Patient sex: M
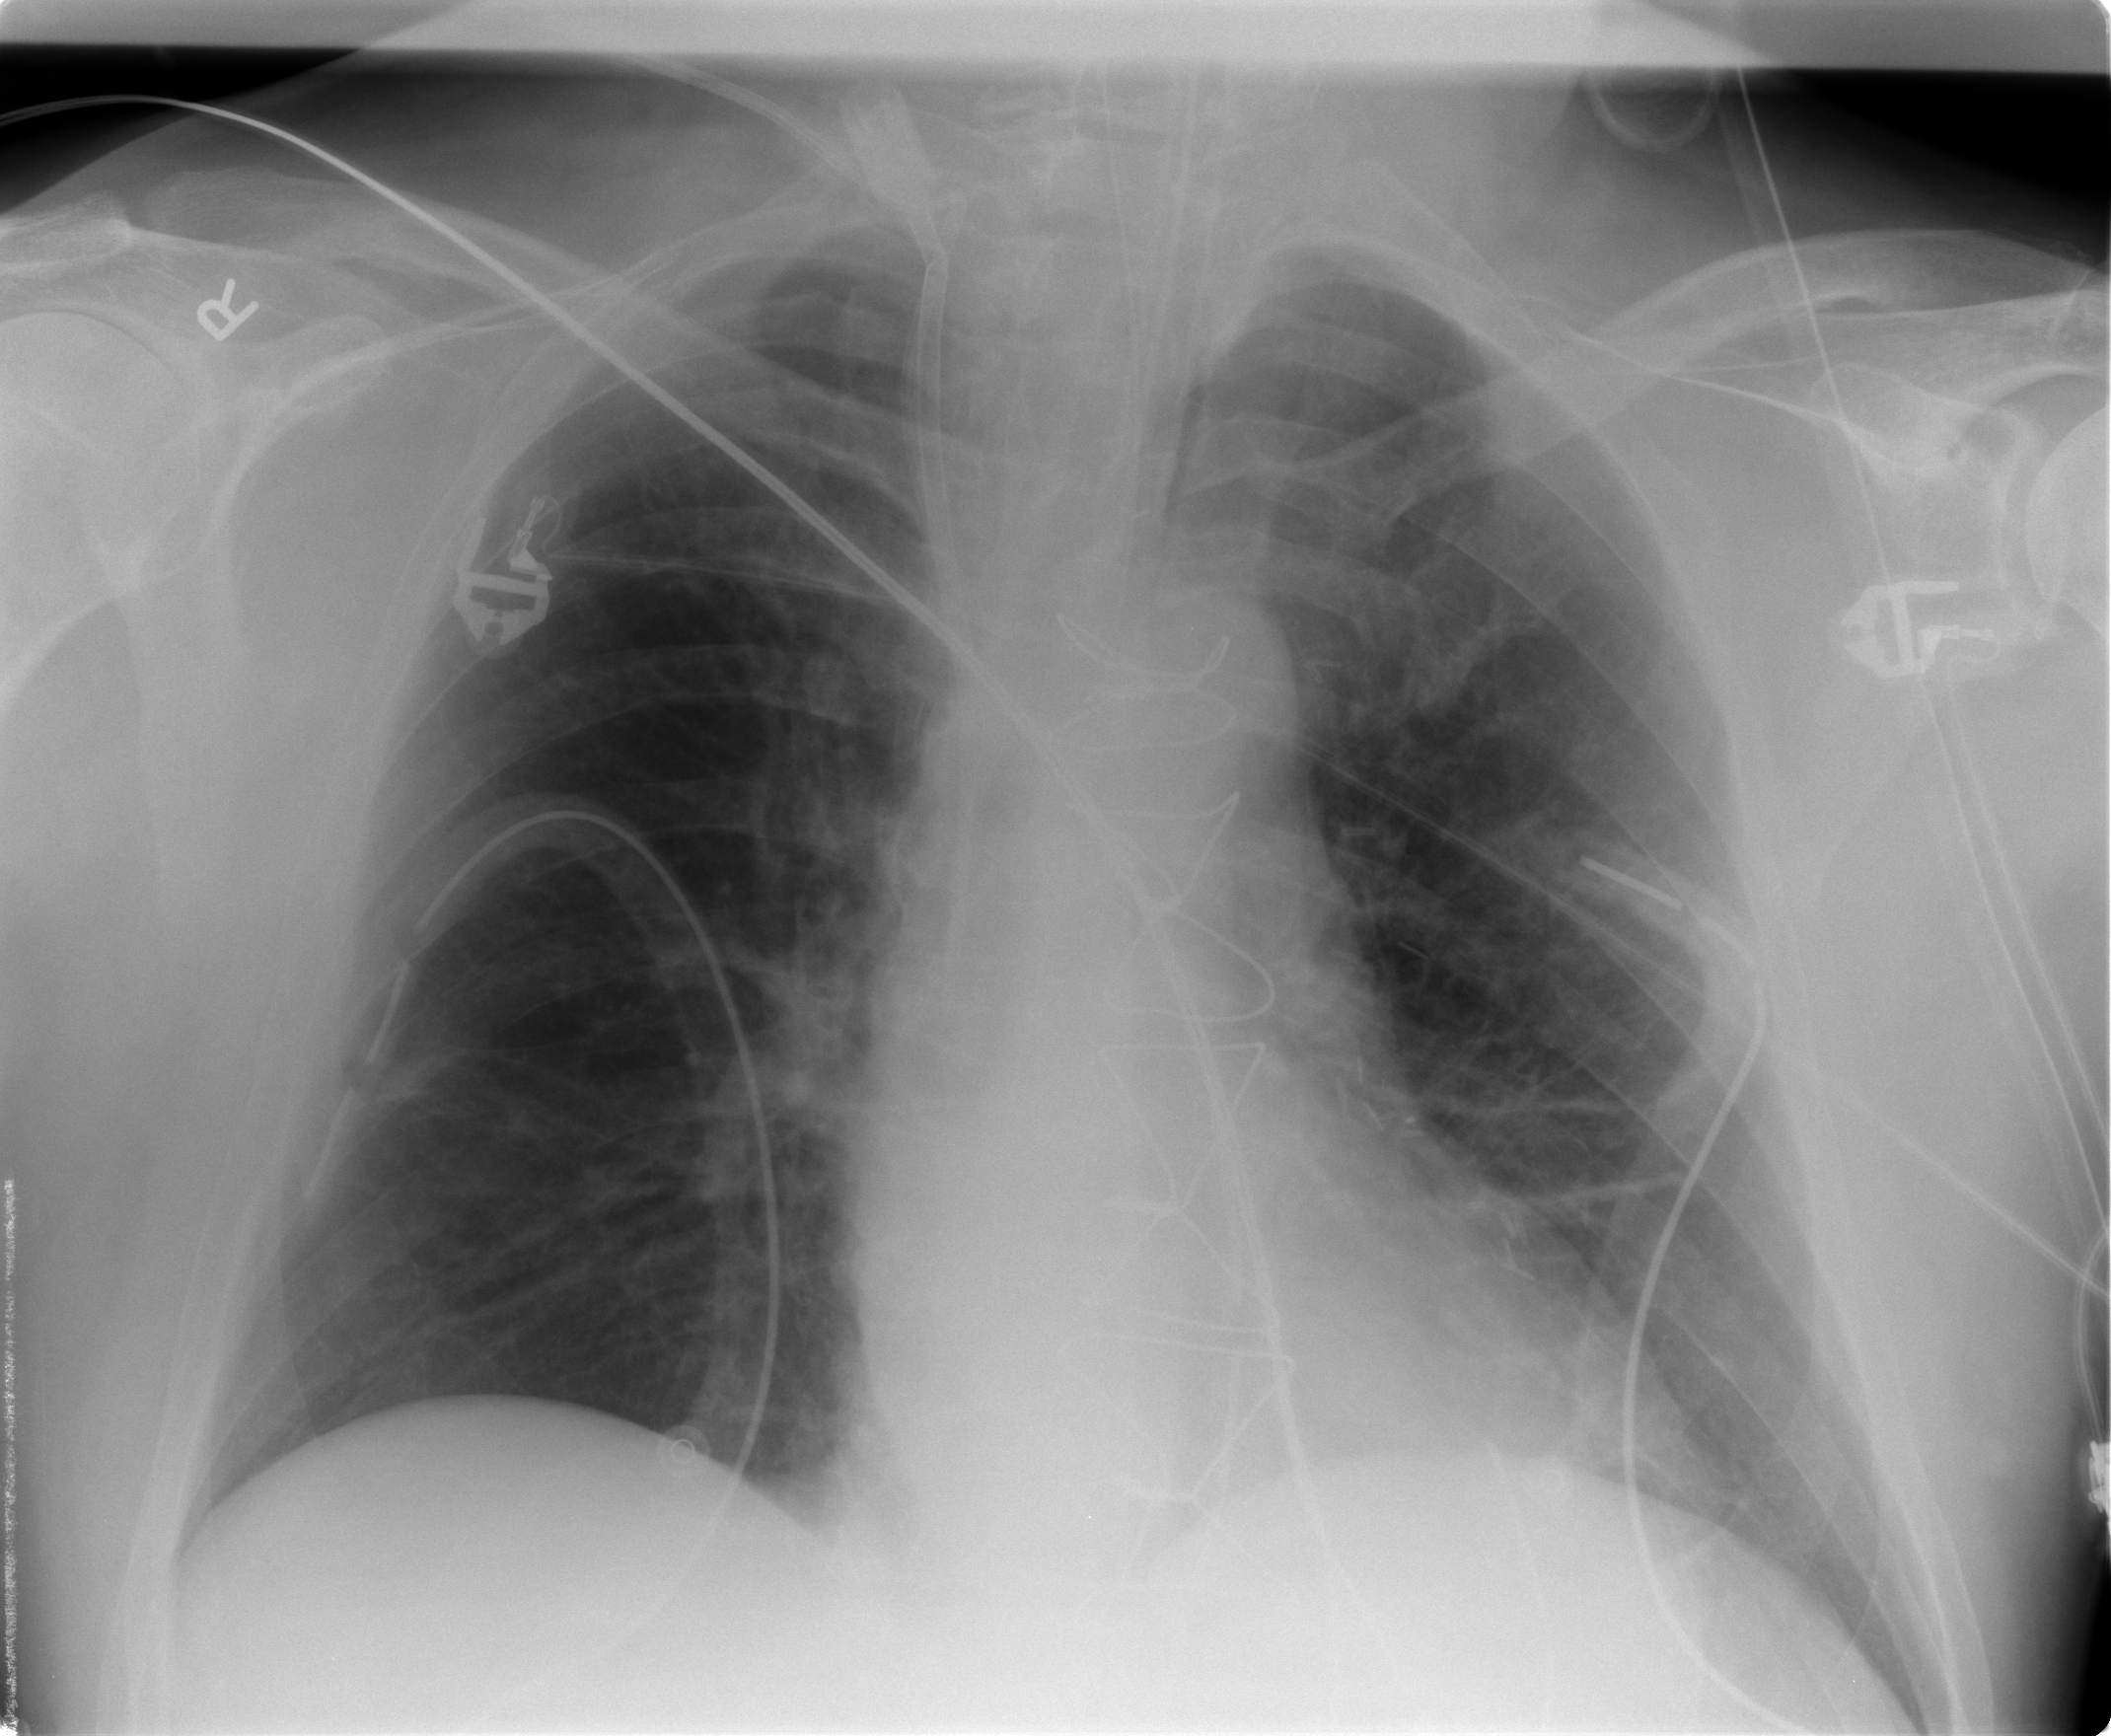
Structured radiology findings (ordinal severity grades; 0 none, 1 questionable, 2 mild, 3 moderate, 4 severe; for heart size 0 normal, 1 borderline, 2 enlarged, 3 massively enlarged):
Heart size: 0
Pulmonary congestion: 0
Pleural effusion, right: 0
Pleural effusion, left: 0
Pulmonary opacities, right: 0
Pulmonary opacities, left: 0
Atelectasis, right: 0
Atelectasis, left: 1